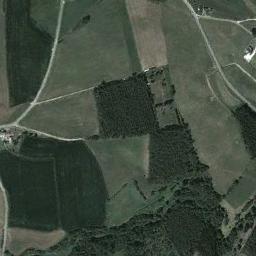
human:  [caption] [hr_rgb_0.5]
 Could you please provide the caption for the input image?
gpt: Some green rectangular farmlands of different sizes are on the ground and some roads go through the farmlands .

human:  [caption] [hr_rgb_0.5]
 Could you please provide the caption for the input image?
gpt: There are numerous trees beside the rectangular farmlands .

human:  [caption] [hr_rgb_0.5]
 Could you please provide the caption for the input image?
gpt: Several rectangular or nearly rectangular green rectangular farm fields .

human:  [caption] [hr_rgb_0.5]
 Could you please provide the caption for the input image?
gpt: The rectangular farmland is next to some trees .

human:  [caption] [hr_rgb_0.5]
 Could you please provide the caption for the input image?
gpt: There are some green trees around the green rectangular farmlands .